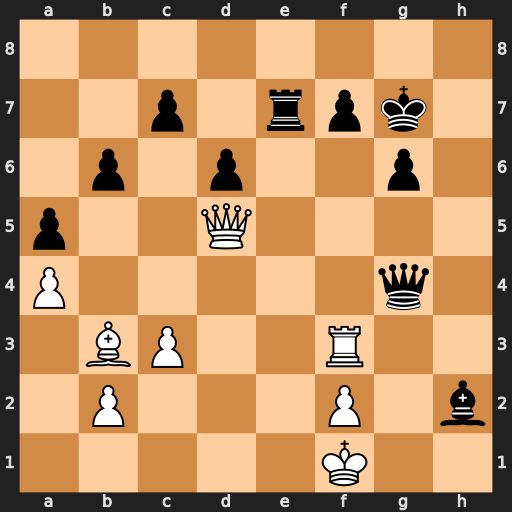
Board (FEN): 8/2p1rpk1/1p1p2p1/p2Q4/P5q1/1BP2R2/1P3P1b/5K2
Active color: w
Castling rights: -
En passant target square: -
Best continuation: Rxf7+ Rxf7 Qxf7+ Kh6 Qf8+